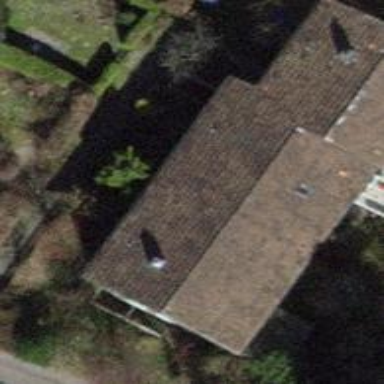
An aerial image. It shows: Pitched roof building.